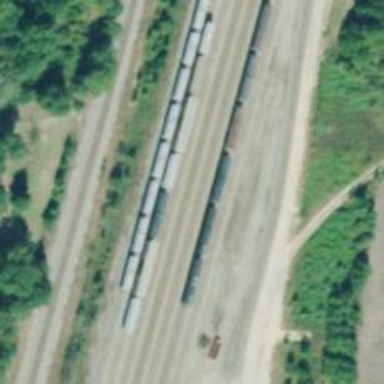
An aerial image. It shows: Railway yard used for manifest purposes.